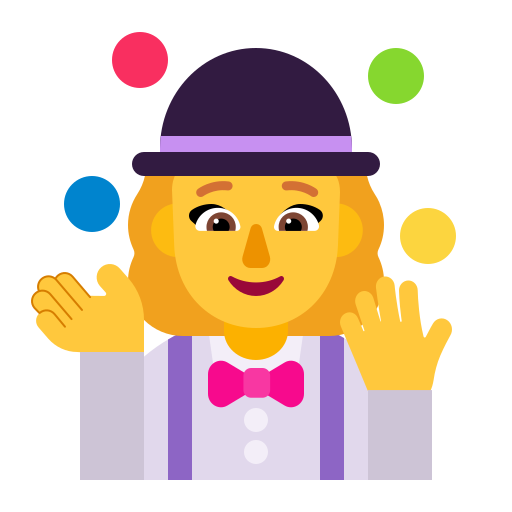
woman juggling flat default